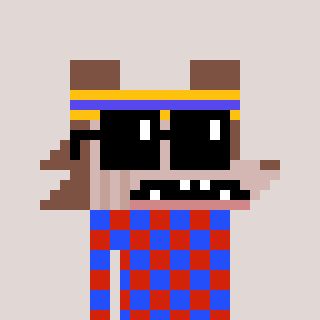
a pixel art character with square black sunglasses, a werewolf-shaped head and a red-colored body on a warm background